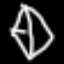
Label: diamond